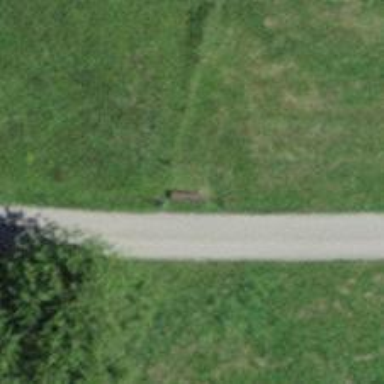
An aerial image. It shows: Bench.